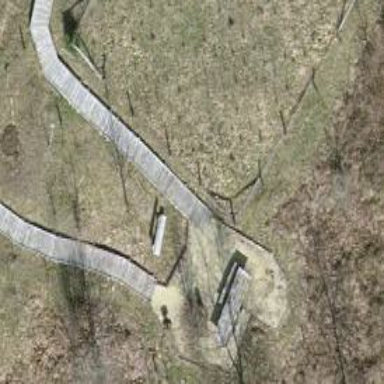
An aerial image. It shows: Beige bench.